Question: I have imported a project in myeclipse. This project a java web project developed in struts. The name of the project is NI-PROJECT. I deploy this project in tomcat6. The deployment location of the project is
'''
D:\apache-tomcat-6\apache-tomcat-6.0.37\webapps\NI-PROJECT
'''
I want to change the deployment location to like this
'''
D:\apache-tomcat-6\apache-tomcat-6.0.37\webapps\PROJECT
'''
What i do i refactor the project name to this "PROJECT" and remove the previous deployment. Now when i am going to deploy this project the location of the deployment still same which is this
'''
D:\apache-tomcat-6\apache-tomcat-6.0.37\webapps\NI-PROJECT
'''
did I missing something. Please guide me.
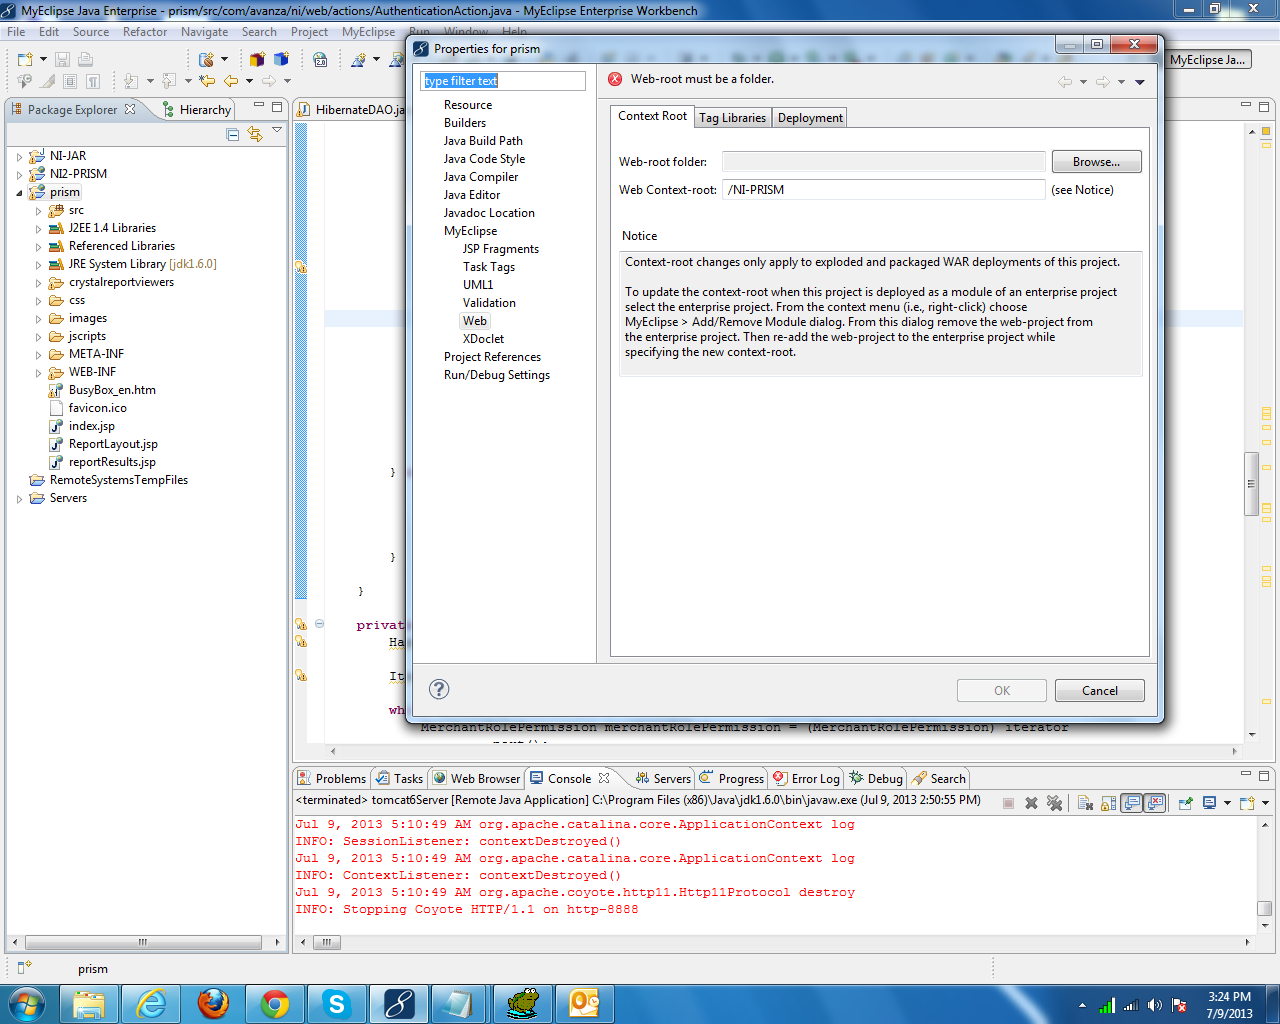
Answer: My problem is solved by changing the name of project in .project file and changing context-root in .mymetadta. After that i have to just restart the myeclipse.